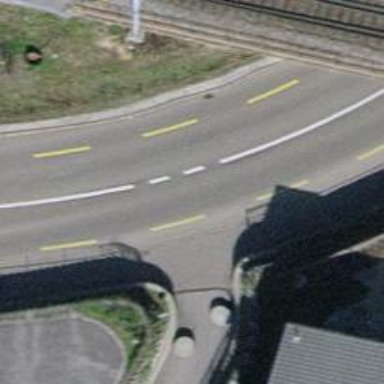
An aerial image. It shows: Primary highway with asphalt surface and designated lane for cyclists.